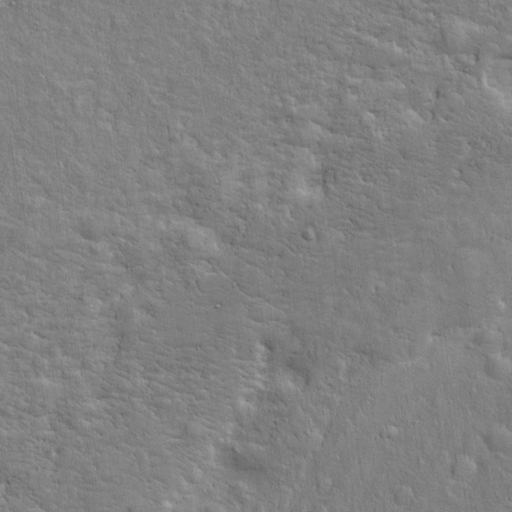
Classes present: Background